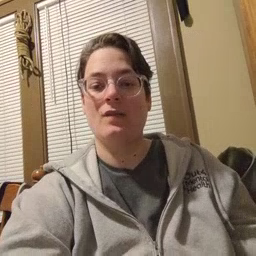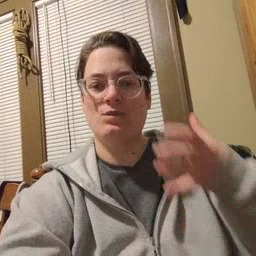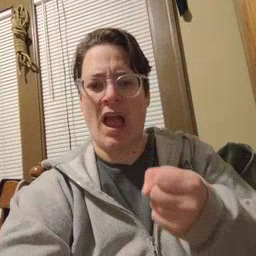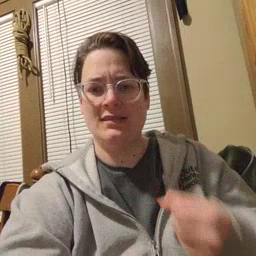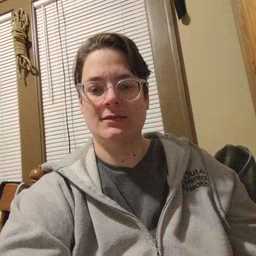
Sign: fast